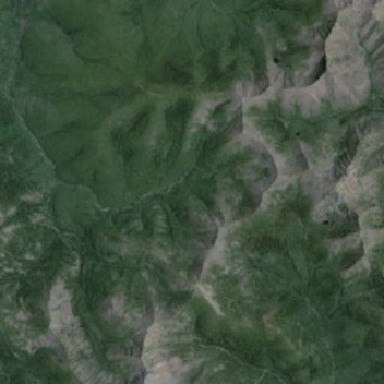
This mountain ridge is naked while the other part is gree .